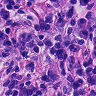
Metastatic tissue present: yes